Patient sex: M
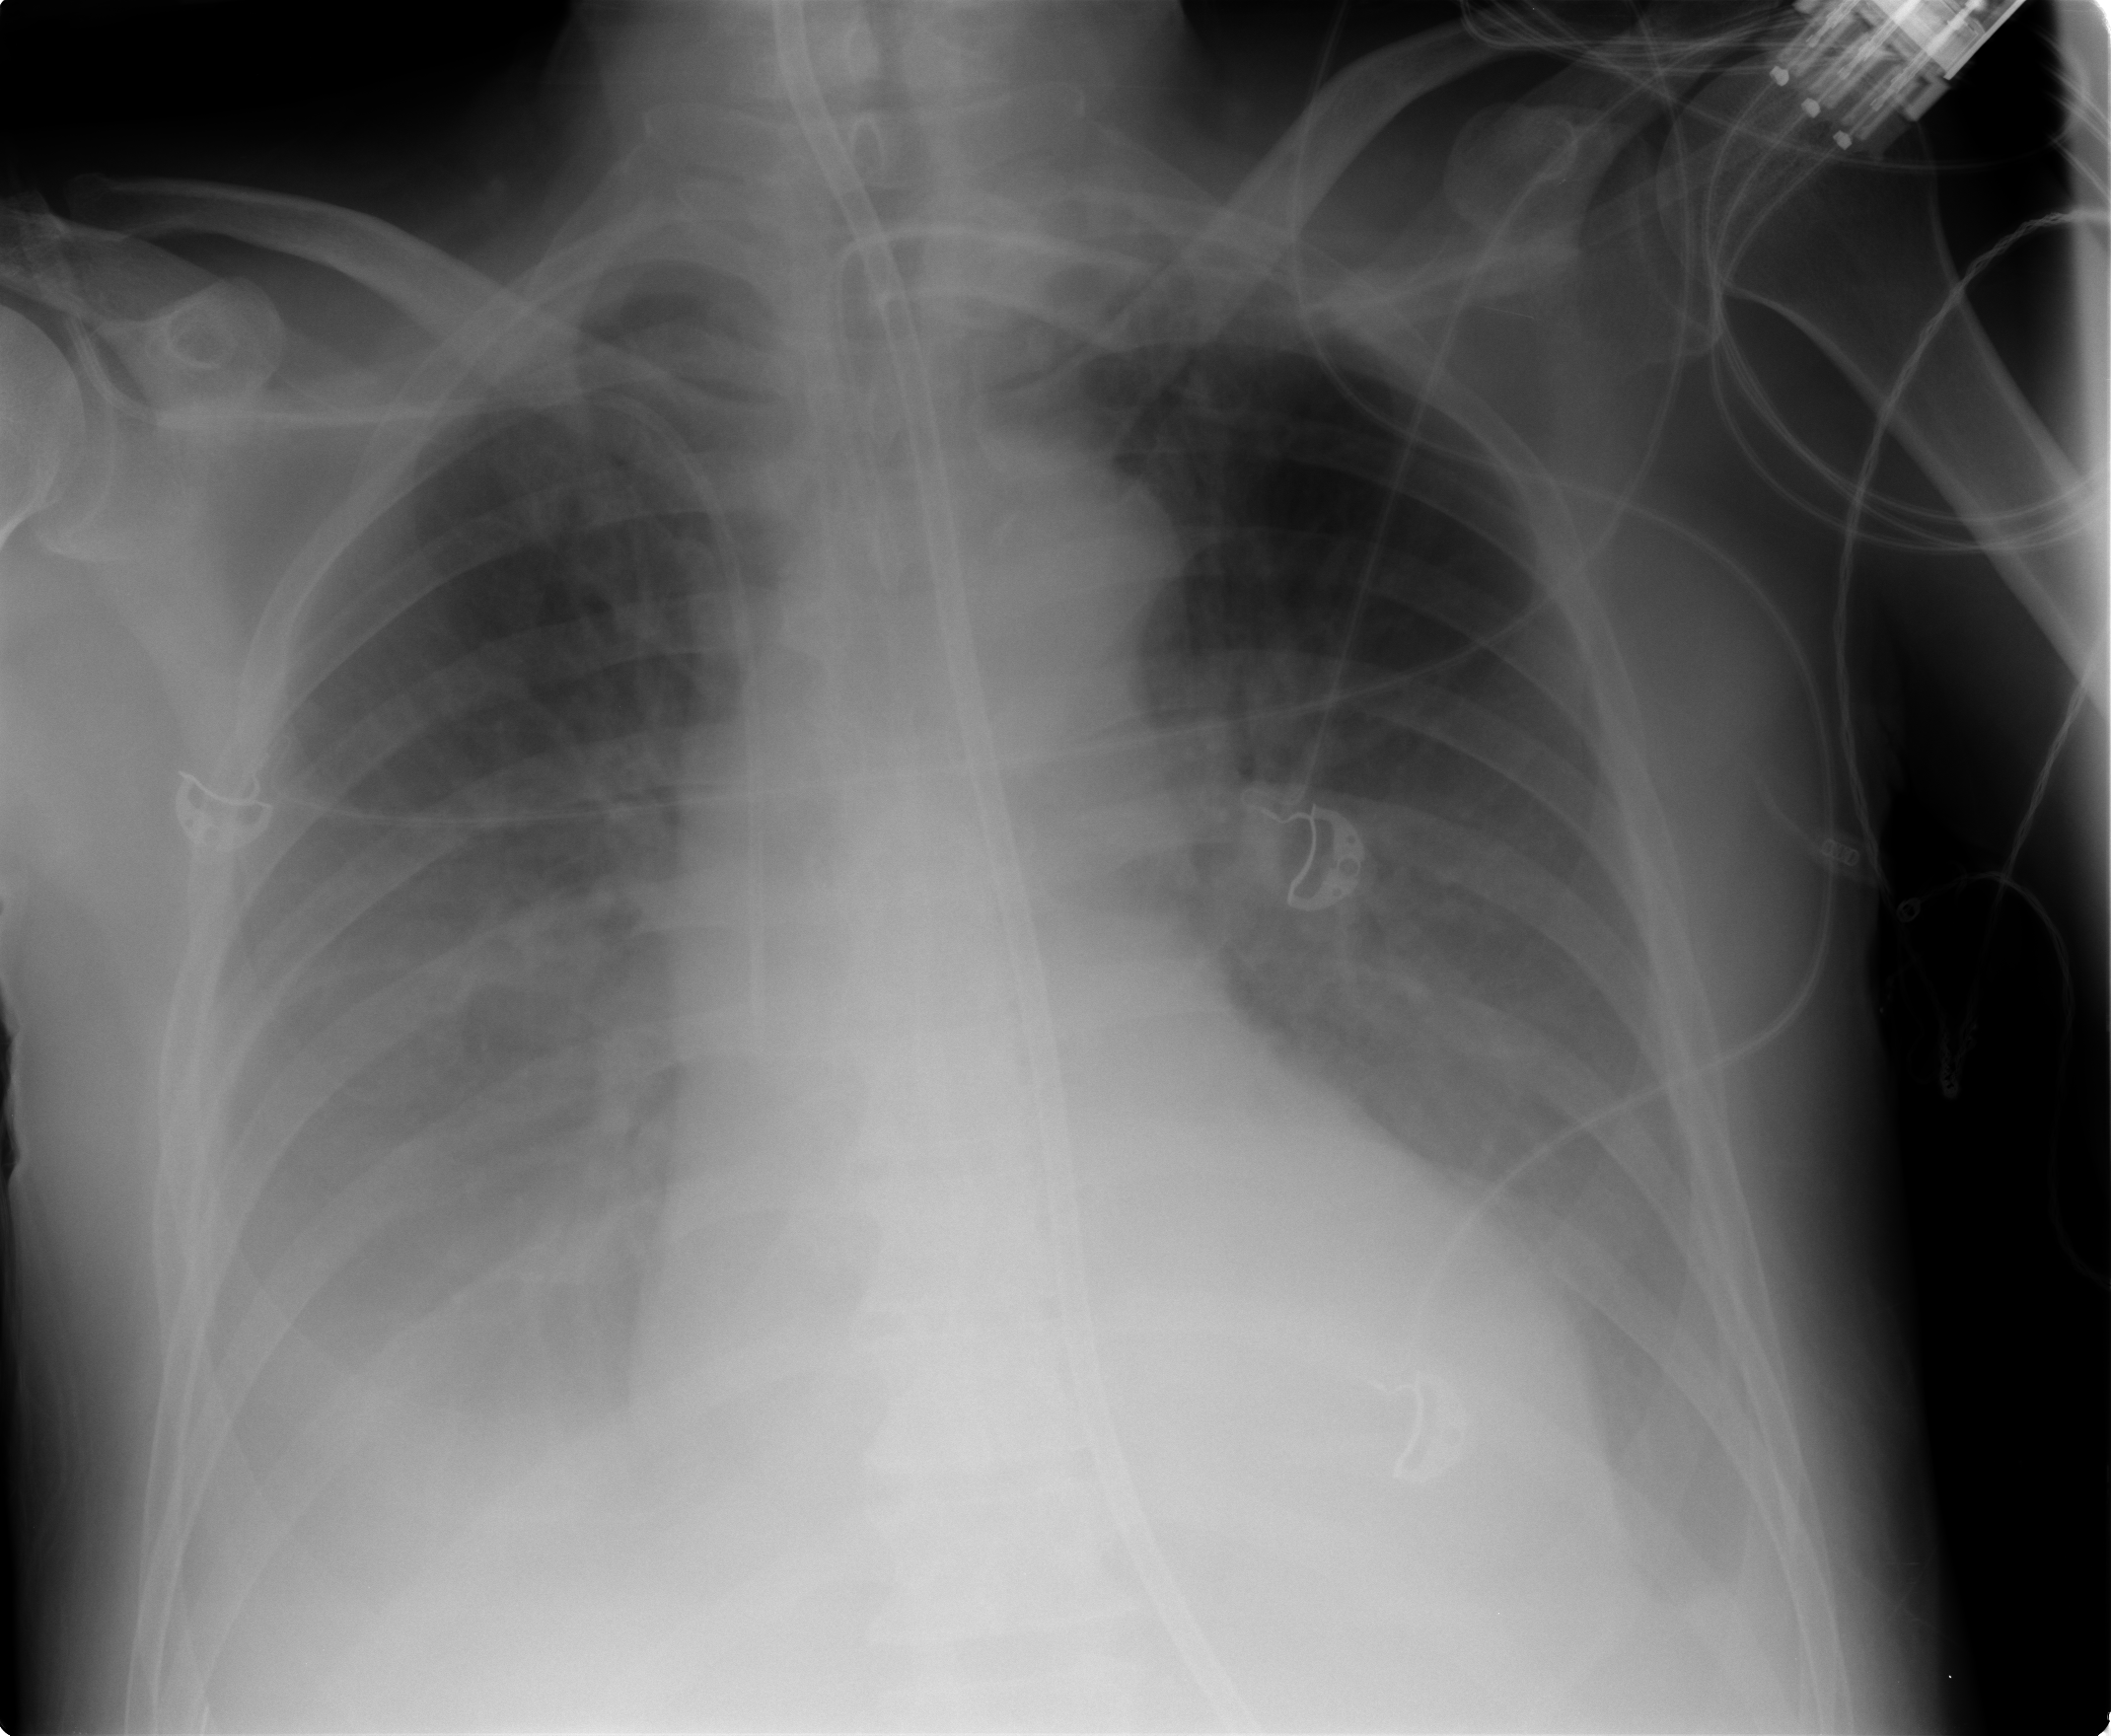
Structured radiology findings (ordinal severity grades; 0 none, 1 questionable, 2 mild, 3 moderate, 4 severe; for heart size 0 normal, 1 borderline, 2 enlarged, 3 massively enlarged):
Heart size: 2
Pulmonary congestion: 2
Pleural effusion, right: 3
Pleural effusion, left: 2
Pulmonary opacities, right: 0
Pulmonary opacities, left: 0
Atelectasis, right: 2
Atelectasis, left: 2